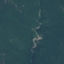
Land use / land cover class: Forest